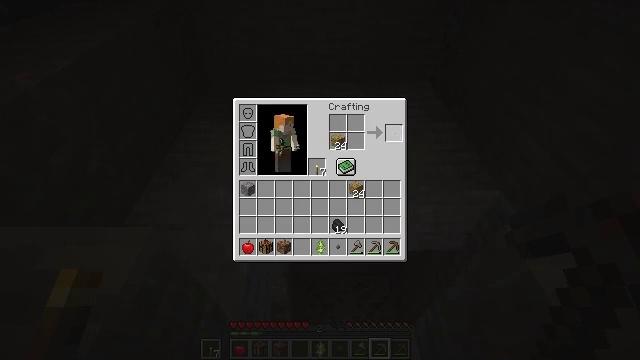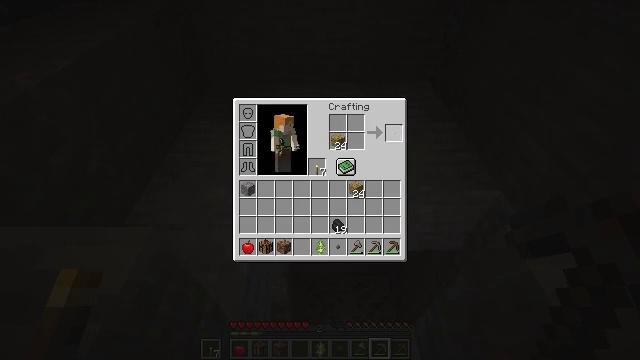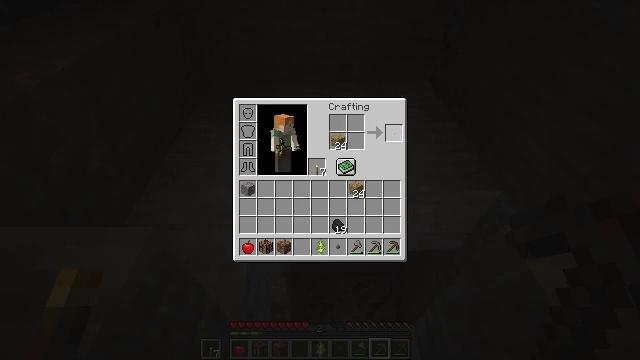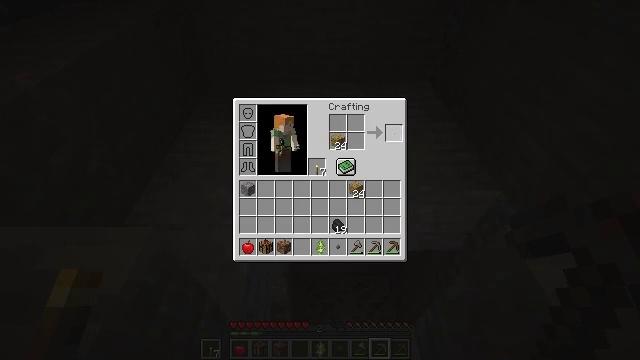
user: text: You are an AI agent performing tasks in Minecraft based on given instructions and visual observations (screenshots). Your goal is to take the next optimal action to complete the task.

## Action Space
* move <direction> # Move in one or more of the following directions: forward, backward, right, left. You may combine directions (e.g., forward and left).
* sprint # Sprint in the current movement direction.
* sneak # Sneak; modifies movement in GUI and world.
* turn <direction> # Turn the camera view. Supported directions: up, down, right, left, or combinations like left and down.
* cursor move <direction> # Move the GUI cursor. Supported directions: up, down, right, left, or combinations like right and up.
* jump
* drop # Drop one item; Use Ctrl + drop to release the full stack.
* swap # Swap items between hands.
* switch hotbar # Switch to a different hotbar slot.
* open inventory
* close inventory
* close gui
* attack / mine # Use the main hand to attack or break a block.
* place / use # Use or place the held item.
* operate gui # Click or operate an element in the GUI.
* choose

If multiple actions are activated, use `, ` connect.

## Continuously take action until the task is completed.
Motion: motion action
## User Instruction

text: Turn an oak plank into an oak button.
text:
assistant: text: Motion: sneak
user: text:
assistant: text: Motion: no_op
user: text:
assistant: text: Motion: no_op
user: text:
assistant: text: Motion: no_op